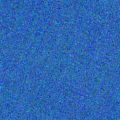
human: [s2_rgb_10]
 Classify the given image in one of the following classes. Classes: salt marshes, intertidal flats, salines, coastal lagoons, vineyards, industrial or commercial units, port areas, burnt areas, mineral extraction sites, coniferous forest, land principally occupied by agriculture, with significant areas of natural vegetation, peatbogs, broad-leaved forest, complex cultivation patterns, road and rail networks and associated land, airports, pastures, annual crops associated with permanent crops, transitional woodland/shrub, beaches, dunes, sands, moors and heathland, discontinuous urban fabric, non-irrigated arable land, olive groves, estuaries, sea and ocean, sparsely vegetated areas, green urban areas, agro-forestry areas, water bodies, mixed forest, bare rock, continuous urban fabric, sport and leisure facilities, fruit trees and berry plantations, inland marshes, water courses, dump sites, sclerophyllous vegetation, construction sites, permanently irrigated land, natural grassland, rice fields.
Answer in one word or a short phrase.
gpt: sea and ocean